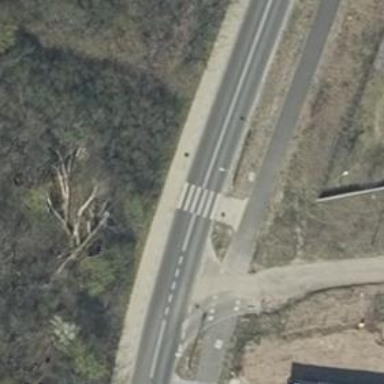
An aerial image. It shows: Uncontrolled road crossing.